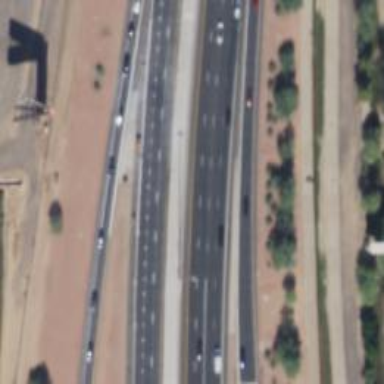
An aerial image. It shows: Asphalt motorway.